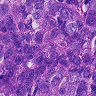
Metastatic tissue present: yes